Field crop: maize
Growth stage: 1
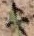
Species: atriplex